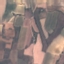
Label: PermanentCrop